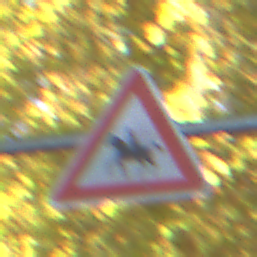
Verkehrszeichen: ReiterRechts
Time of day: Midday
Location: Outdoor (Urban)
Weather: Clear
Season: NotSpecified
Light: Natural